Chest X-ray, PA view. Patient: 47 years old, sex F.
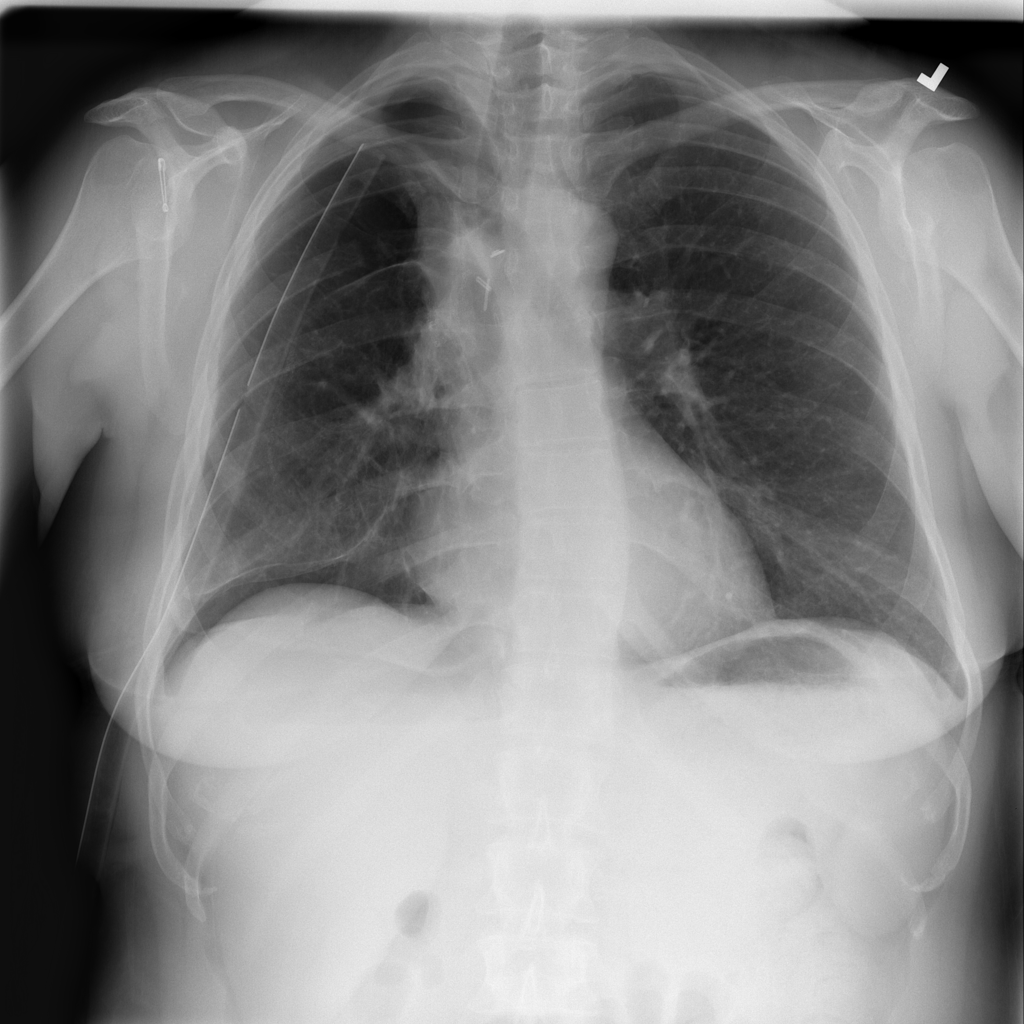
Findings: Atelectasis, Pleural_Thickening, Pneumothorax